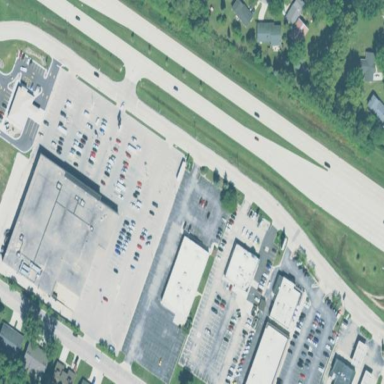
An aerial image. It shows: Retail area.